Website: home-depot
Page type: customer-info-address
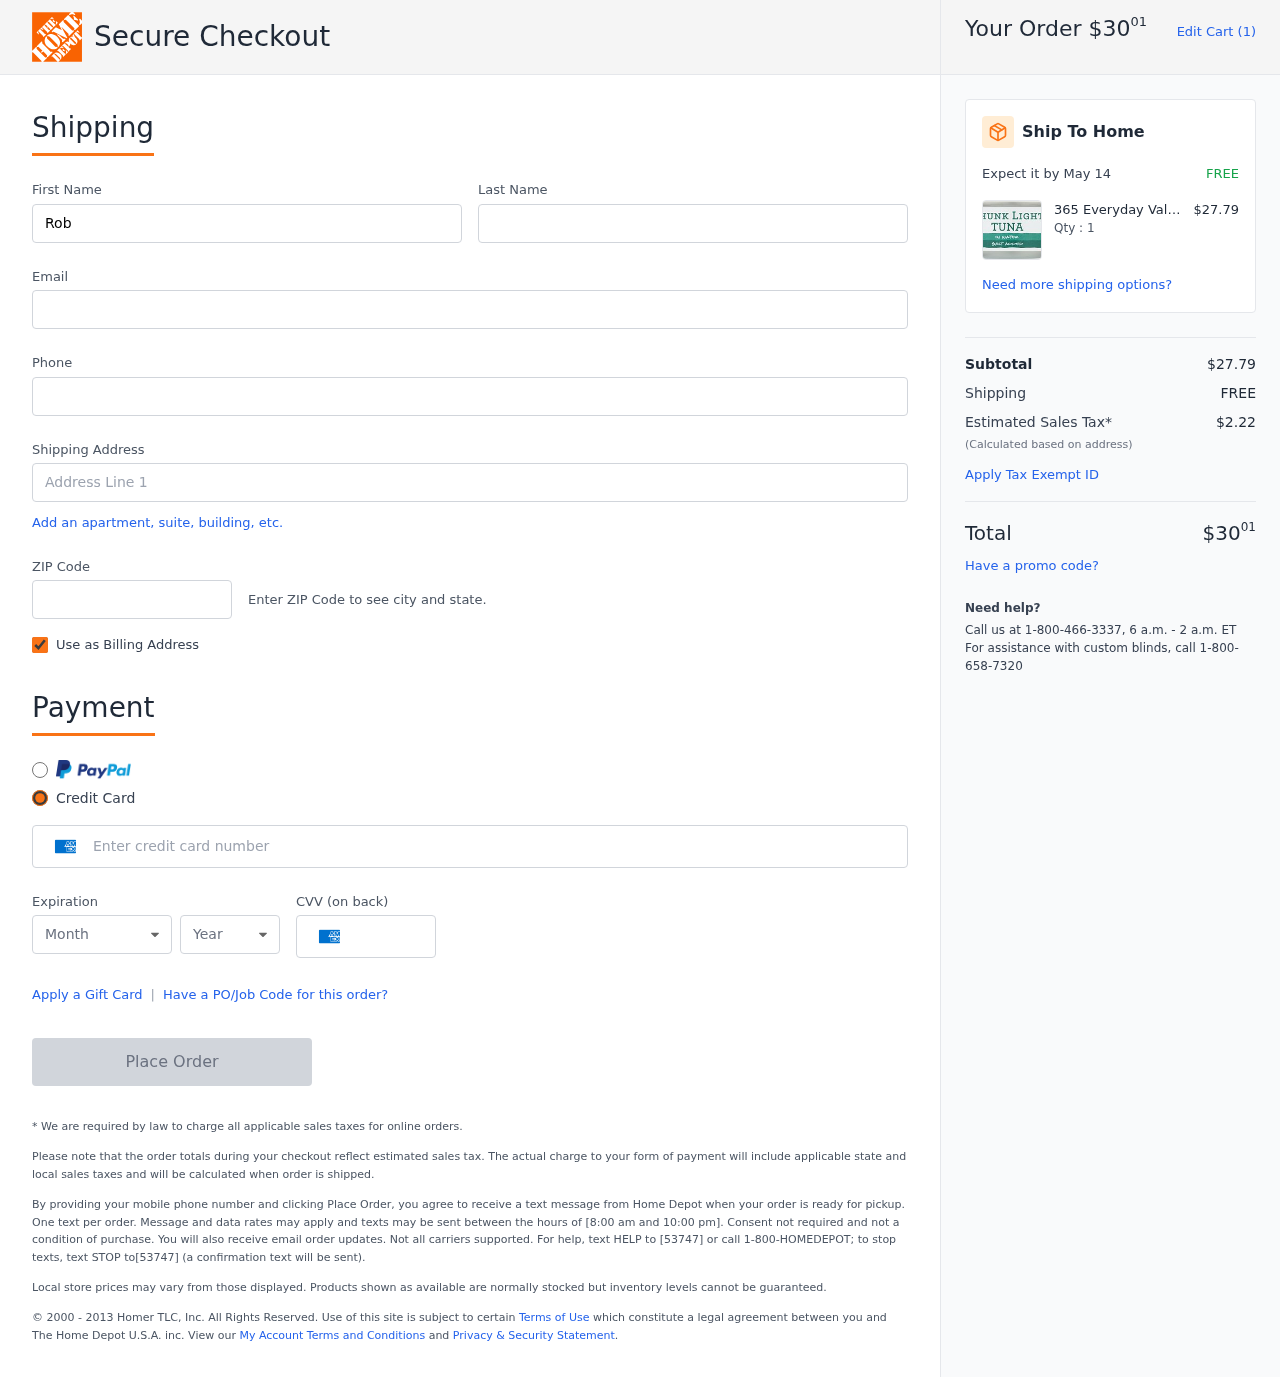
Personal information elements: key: PII_CARD_CVV
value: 7870
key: PII_CARD_EXPIRY_MONTH
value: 10
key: PII_CARD_EXPIRY_YEAR
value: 29
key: PII_CARD_NUMBER
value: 3739 9248 3021 082
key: PII_EMAIL
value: rsnyder@yahoo.com
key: PII_FIRSTNAME
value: Robert
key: PII_LASTNAME
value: Snyder
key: PII_PHONE
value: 4764294636
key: PII_POSTCODE
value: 67928
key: PII_STREET
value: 0335 Chambers Plains
Product elements: key: PRODUCT1_BRAND
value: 365 Everyday Value
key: PRODUCT1_NAME
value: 365 Everyday Value, Chunk Light Tuna in Water, Salt Added, 5 oz
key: PRODUCT1_PRICE
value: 27.79
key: PRODUCT1_QUANTITY
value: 1
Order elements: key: ORDER_TOTAL
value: $3001
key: ORDER_NUM_ITEMS
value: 1
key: ORDER_DELIVERY_DATE
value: May 14
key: ORDER_SUBTOTAL
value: $27.79
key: ORDER_SHIPPING_COST
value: FREE
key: ORDER_TAX
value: $2.22